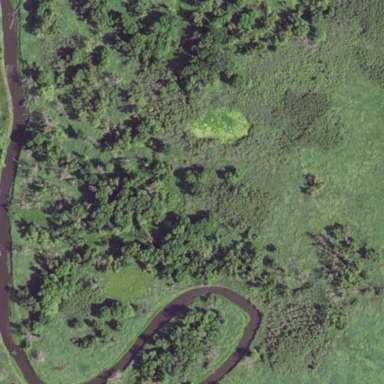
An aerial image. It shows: Wetland area.